【题型】选择题　【知识点】平面几何　【难度】medium
如图，在直角$\triangle ABC$中，$AB=3$，$AC=3$，点$P$是边$AB$上异于端点的一点，光线从点$P$出发经$BC$，$CA$边反射后又回到点$P$，若光线$QR$经过$\triangle ABC$的重心，则$\triangle PQR$的面积等于（ ）

\noindent A. $\dfrac{5}{6}$ \quad
B. $\dfrac{4}{5}$ \quad
C. $\dfrac{3}{4}$ \quad
D. $\dfrac{2}{3}$
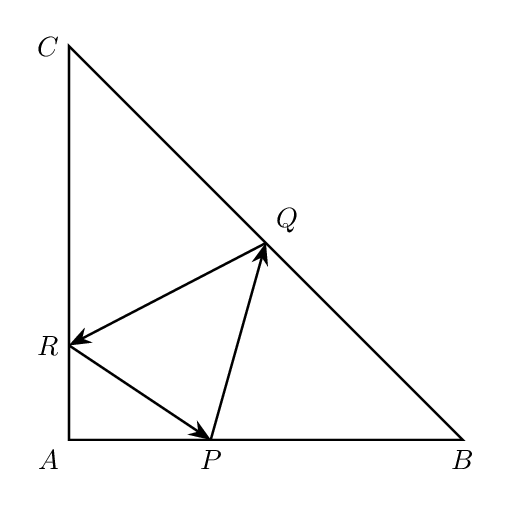
【解答】
\noindent 【答案】A\\
\noindent 【分析】根据题意建立直角坐标系，结合光的反射原理，依次求出点$P$关于直线$BC$，$y$轴的对称点$P_1,P_2$，并由$P_1,Q,R,P_2$四点共线，即可得到直线$QR$的方程，进而解出点$Q,R$的坐标并求得线段$QR$的长度，再运用点到直线的距离公式求得点$P$到直线$QR$的距离，最后代入三角形的面积公式即可得解.\\
\noindent 【详解】根据题意，以点$A$为原点，以$AB$，$AC$分别为$x$轴，$y$轴建立直角坐标系，\\
\noindent 则$B(3,0)$,$C(0,3)$，所以直线$BC$的方程为$x + y - 3 = 0$，$\triangle ABC$的重心为$(1,1)$.\\

\noindent 设点$P(a,0)$，其中$0 < a < 3$，则点$P$关于直线$BC$的对称点$P_1(x,y)$，\\
\noindent 满足$\begin{cases}
\dfrac{a+x}{2}+\dfrac{0+y}{2}-3=0 \\
\dfrac{y-0}{x-a}\times(-1)=-1
\end{cases}$，解得$\begin{cases}
x=3 \\
y=3-a
\end{cases}$，即$P_1(3,3-a)$，\\
\noindent 易得点$P$关于$y$轴的对称点$P_2(-a,0)$，由光的反射原理可知$P_1,Q,R,P_2$四点共线，\\
\noindent 直线$QR$的斜率$k=\dfrac{3-a-0}{3-(-a)}=\dfrac{3-a}{3+a}$，所以直线$QR$的方程为$y=\dfrac{3-a}{3+a}(x+a)$，\\
\noindent 由于直线$QR$经过$\triangle ABC$的重心$(1,1)$，代入得$1=\dfrac{3-a}{3+a}(1+a)$，\\
\noindent 化简得$a=1$或$a=0$（舍去），故点$P(1,0)$，点$P_1(3,2)$，点$P_2(-1,0)$，\\
\noindent 直线$QR$的方程为$y=\dfrac{1}{2}(x+1)$，即$x-2y+1=0$，\\
\noindent 联立$\begin{cases}
x+y-3=0 \\
x-2y+1=0
\end{cases}$，解得$\begin{cases}
x=\dfrac{5}{3} \\
y=\dfrac{4}{3}
\end{cases}$，即点$Q\left(\dfrac{5}{3},\dfrac{4}{3}\right)$，\\
\noindent 联立$\begin{cases}
x-2y+1=0 \\
x=0
\end{cases}$，解得$\begin{cases}
x=0 \\
y=\dfrac{1}{2}
\end{cases}$，即点$R\left(0,\dfrac{1}{2}\right)$，\\
\noindent 所以$QR=\sqrt{\left(\dfrac{5}{3}-0\right)^2+\left(\dfrac{4}{3}-\dfrac{1}{2}\right)^2}=\dfrac{5\sqrt{5}}{6}$，\\
\noindent 又点$P$到直线$QR$的距离为$\dfrac{|1-2\times0+1|}{\sqrt{1^2+2^2}}=\dfrac{2}{\sqrt{5}}=\dfrac{2\sqrt{5}}{5}$，\\
\noindent 所以$S_{\triangle PQR}=\dfrac{1}{2}\times\dfrac{5\sqrt{5}}{6}\times\dfrac{2\sqrt{5}}{5}=\dfrac{5}{6}$.\\
\noindent 故选：A.
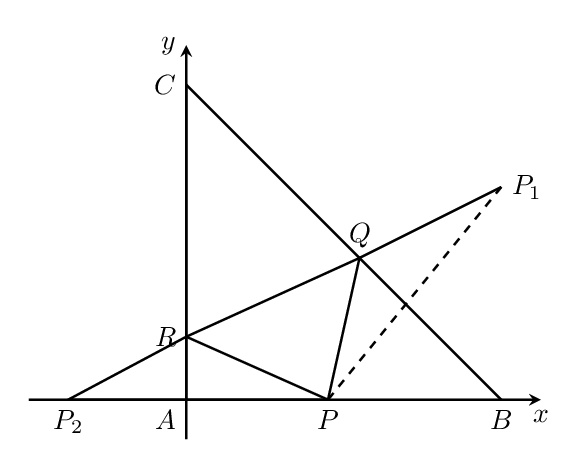